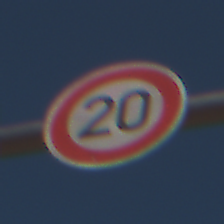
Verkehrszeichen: Geschwindigkeit20
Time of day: MorningAfternoon
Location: Outdoor (Nature)
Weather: Clear
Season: Summer
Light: Natural